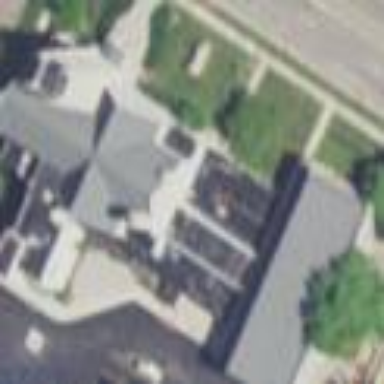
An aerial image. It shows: Beautiful church building.